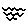
Label: zigzag